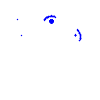
Particle: pion